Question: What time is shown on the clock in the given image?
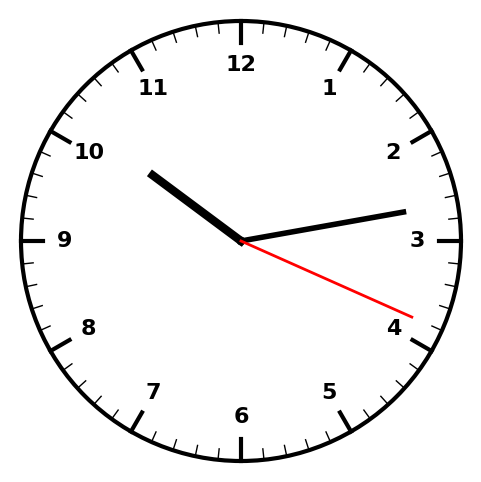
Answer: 10:13:19